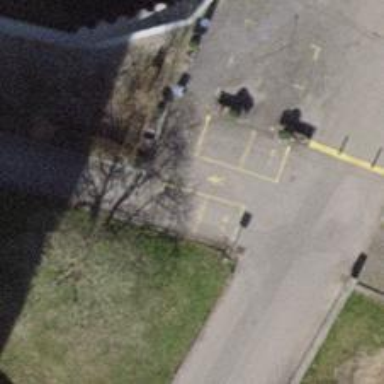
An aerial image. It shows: Bollard.